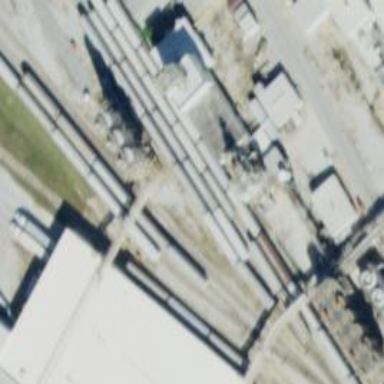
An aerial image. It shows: Rail spur service.